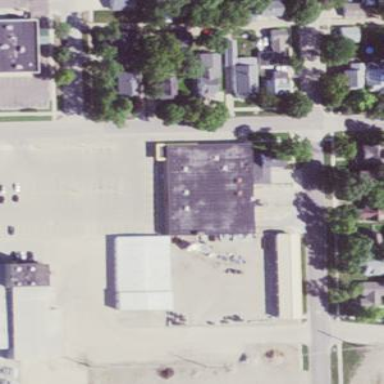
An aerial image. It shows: Retail building used as supermarket. The commercial space caters to various shopping needs.